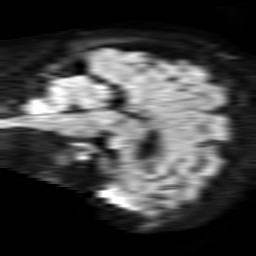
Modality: TRACE
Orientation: sagittal
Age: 27
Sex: female
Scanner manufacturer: philips
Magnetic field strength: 1.5 T
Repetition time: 3.555 s
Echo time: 0.07039 s